Here is the time-frequency (STFT) view of a rotor kit's vibration measurement. Diagnose the rotating machine from this image, choosing from: normal, misalignment, unbalance, looseness.
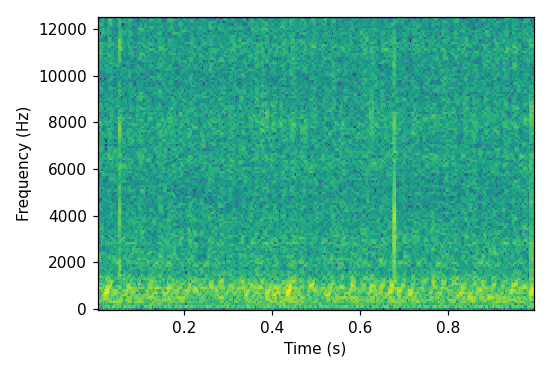
Answer: misalignment